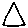
Label: triangle